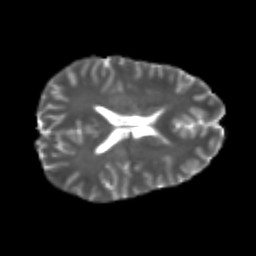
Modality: T2w
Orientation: axial
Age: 23
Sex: male
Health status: healthy
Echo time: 0.074 s